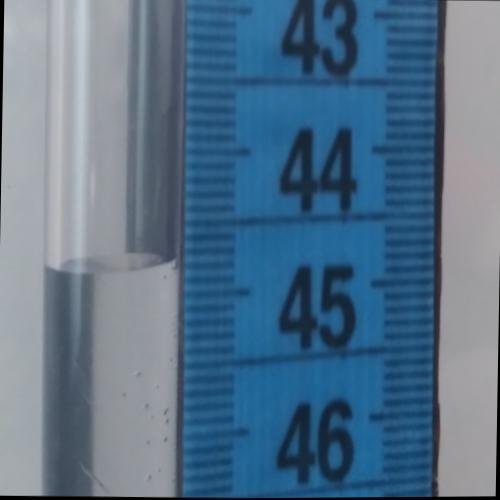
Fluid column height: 44.8 cm